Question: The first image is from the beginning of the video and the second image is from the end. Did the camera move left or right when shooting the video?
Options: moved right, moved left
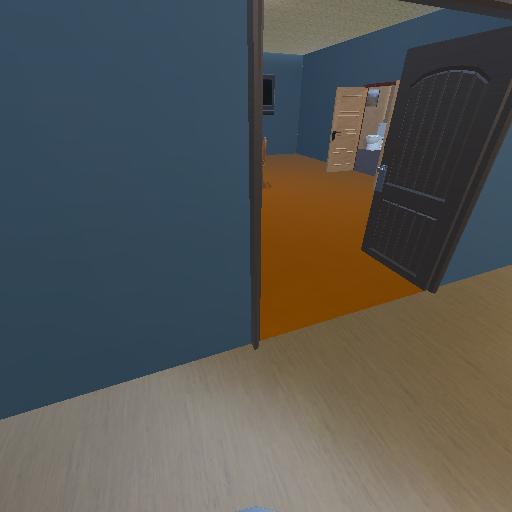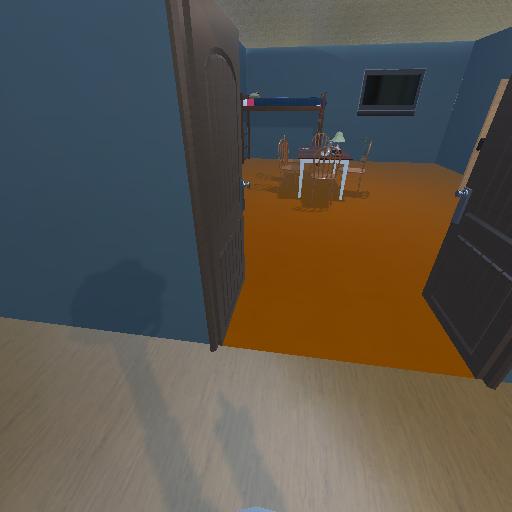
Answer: moved right